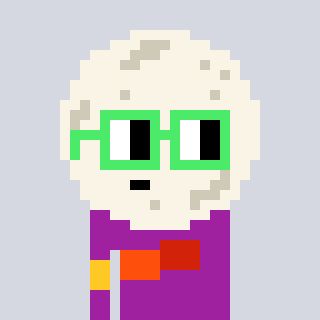
a pixel art character with square light green glasses, a moon-shaped head and a magenta-colored body on a cool background